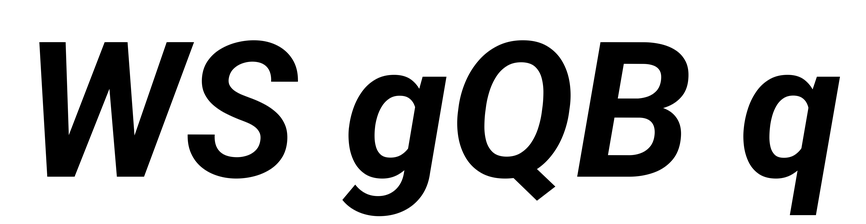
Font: Roboto-Italic_Bold_Italic